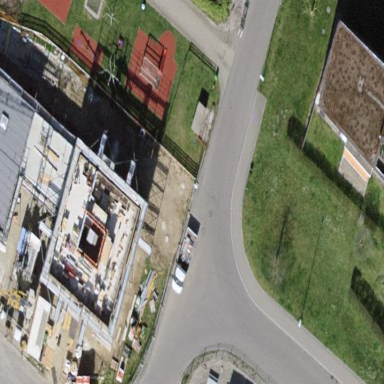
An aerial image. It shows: Playground area for leisure land.